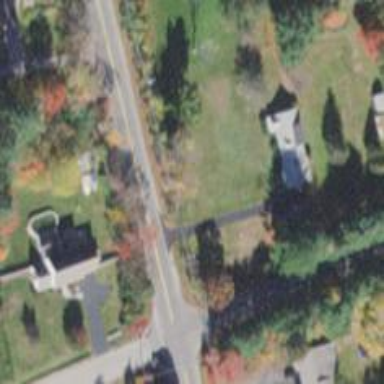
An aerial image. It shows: Driveway leading to service road.